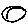
Label: circle